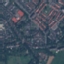
Land use / land cover class: Residential